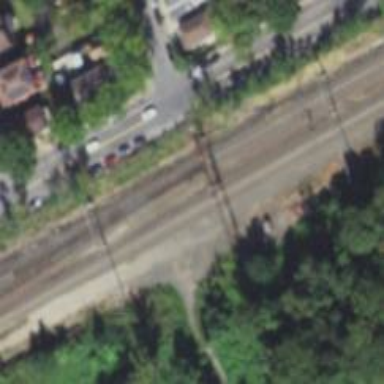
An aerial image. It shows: Railway track with contact line for electrification.